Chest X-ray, PA view. Patient: 37 years old, sex M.
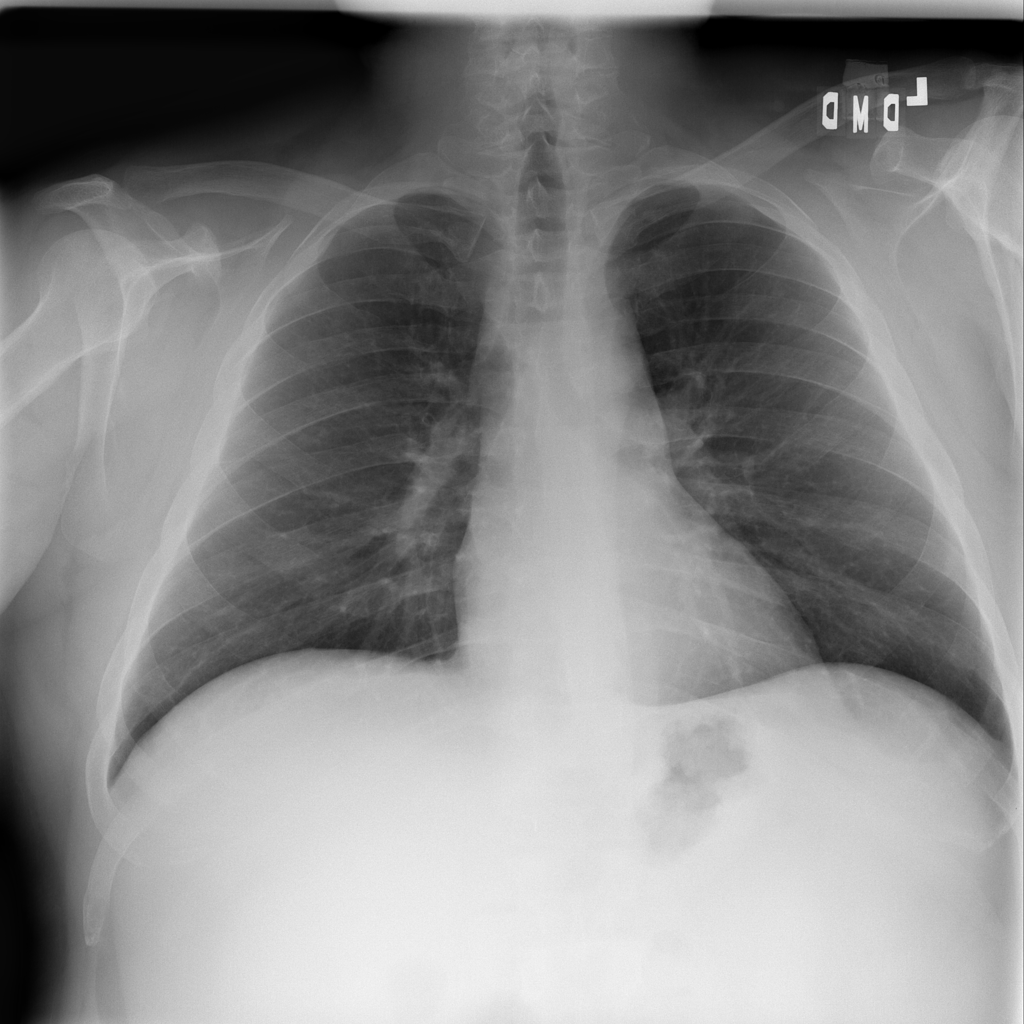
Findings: No Finding